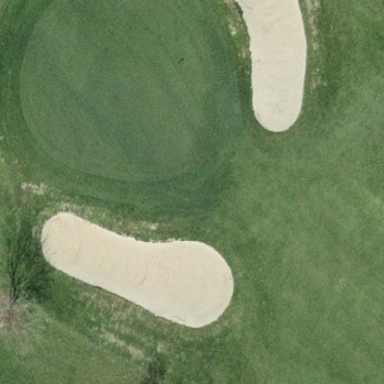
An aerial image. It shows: Golf green.